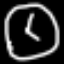
Label: clock